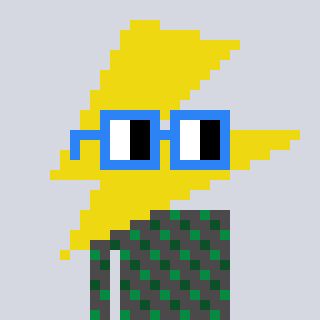
a pixel art character with square blue glasses, a lightning bolt-shaped head and a grayscale-colored body on a cool background